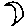
Label: moon